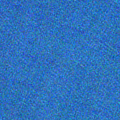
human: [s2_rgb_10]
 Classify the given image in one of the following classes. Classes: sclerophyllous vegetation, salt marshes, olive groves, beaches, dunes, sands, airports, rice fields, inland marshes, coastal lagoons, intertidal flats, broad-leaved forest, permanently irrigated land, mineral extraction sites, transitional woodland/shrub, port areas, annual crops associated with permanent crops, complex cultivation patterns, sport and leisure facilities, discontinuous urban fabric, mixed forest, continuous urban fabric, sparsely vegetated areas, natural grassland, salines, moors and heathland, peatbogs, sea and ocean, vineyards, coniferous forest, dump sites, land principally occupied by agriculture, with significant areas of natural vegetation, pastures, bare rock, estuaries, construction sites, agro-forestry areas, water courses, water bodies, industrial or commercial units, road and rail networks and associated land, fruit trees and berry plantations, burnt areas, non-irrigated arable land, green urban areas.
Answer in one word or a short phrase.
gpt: sea and ocean